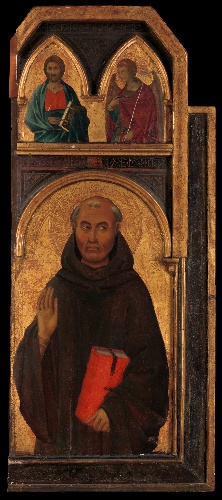
Title: Saint Silvester Gozzolini
Artist: Segna di Buonaventura
Artist bio: Italian, active Siena by 1298–died 1326/31
Date: 1320s
Object type: Painting, part of a polyptych
Classification: Paintings
Medium: Tempera on wood, gold ground
Dimensions: Overall, with framing elements, 49 x 21 in. (124.5 x 53.3 cm); Saint Silvester, painted surface 27 7/8 x 16 1/4 in. (70.8 X 41.3 cm); pinnacle, painted surface 10 x 15 5/8 in. (25.4 x 39.7 cm)
Department: European Paintings
Credit line: Harris Brisbane Dick Fund, 1924
Accession year: 1924
Repository: Metropolitan Museum of Art, New York, NY
Tags: Men|Saints|Angels